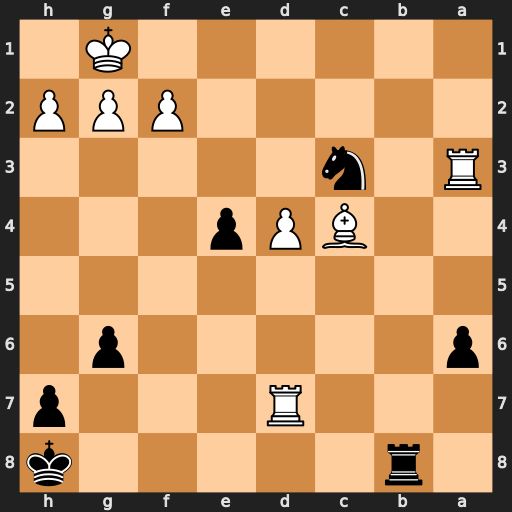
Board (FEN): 1r5k/3R3p/p5p1/8/2BPp3/R1n5/5PPP/6K1
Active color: b
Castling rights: -
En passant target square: -
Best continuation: Rb1+ Bf1 Ne2+ Kh1 Rxf1#